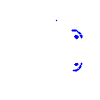
Particle: proton